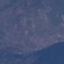
Label: HerbaceousVegetation